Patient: sex M, age 66
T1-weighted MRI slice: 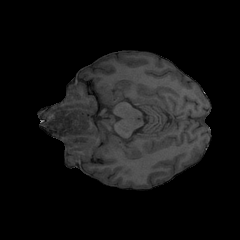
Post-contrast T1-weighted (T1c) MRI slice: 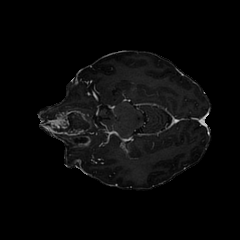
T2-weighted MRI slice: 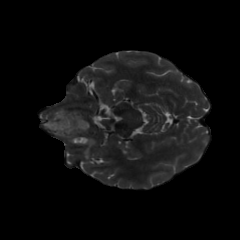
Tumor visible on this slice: yes
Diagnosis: Glioblastoma, IDH-wildtype
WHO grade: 4